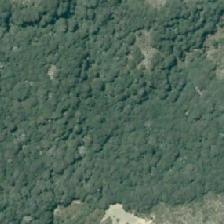
Land cover: indigenous_forest